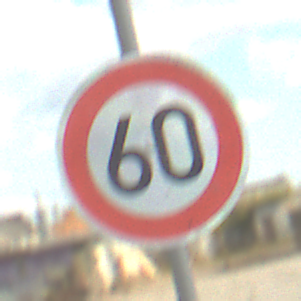
Verkehrszeichen: Geschwindigkeit60
Umgebung: Outdoor, RoadRail
Tageszeit: MorningAfternoon
Wetter: PartlyCloudy
Licht: Natural
Jahreszeit: NotSpecified
Kontrast: HighContrast